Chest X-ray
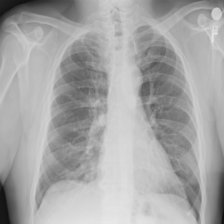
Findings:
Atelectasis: negative
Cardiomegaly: negative
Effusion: negative
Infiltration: negative
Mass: negative
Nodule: negative
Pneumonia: negative
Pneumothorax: negative
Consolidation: negative
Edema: negative
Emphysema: negative
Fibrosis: negative
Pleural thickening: negative
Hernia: negative